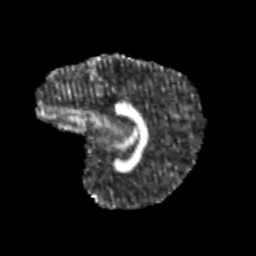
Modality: FA
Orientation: sagittal
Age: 9
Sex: female
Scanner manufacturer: siemens
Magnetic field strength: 3 T
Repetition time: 3.8 s
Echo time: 0.07 s